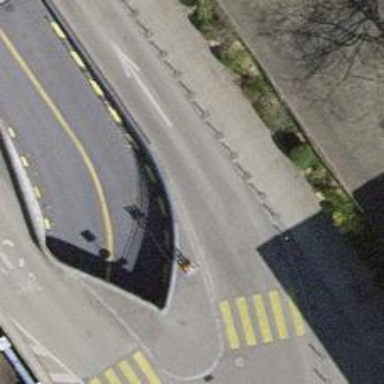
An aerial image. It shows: Bollard.